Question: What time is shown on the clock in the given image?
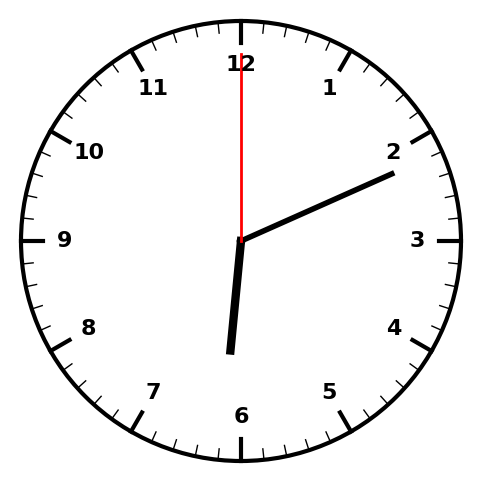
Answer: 06:11:00